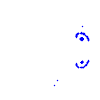
Particle: proton